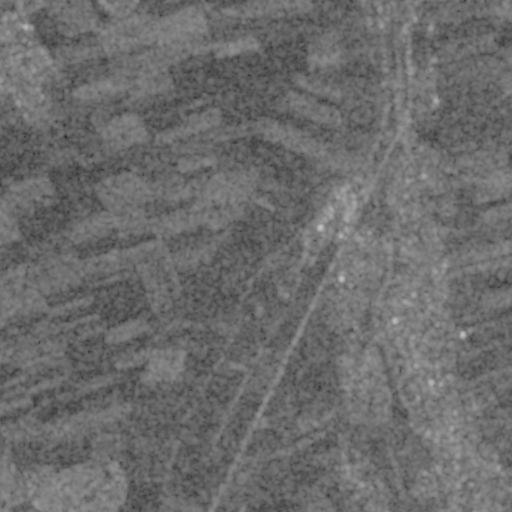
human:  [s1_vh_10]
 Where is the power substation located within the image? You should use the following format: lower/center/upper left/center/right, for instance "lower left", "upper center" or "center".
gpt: The power substation is located in the lower right of the image.
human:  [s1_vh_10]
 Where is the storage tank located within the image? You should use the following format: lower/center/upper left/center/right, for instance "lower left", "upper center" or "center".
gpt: The storage tank is located in the center left of the image.
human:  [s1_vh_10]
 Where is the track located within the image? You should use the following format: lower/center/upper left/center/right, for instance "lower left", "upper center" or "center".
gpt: There is no track in the image.

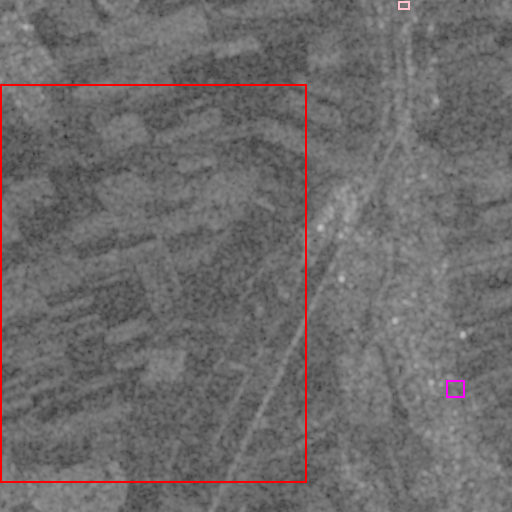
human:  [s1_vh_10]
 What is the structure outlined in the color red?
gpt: The structure outlined in red is a crop field.
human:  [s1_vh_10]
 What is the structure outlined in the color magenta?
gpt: The structure outlined in magenta is a park.
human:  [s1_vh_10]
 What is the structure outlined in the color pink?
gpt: The structure outlined in pink is a parking lot.
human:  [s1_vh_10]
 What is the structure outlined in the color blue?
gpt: There is no blue outline.